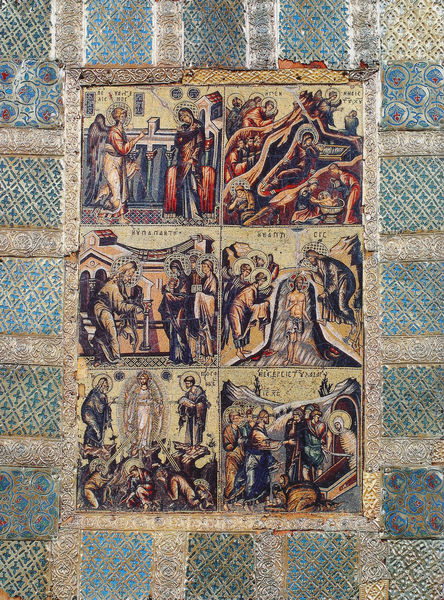
Titel: Mosaik Diptychon mit Zyklus der Feiertage
Standort: Konstantinopel (EU - Türkei)
Institution: Florenz, Museo dell’Opera del Duomo
Schlagwörter: blau, ornament, silber, kirche, gold, stoff, engel, bemalt, deckel, buch, glaube, stof, koloriert, kunst, umschlag, nimbus, christus, grab, jesus, kreuzigung, griechisch, tempel, heilige, jünger, taufe, maria, jesu, email, auferstehung, heimsuchung, verkündigung, prägung, geburt, gottesmutter, aufteilung, mandorla, buchmalerei, auferweckung, lazarus, passion, evangeliar, verklärung, geprägt, mmaria, grablegeung, heik